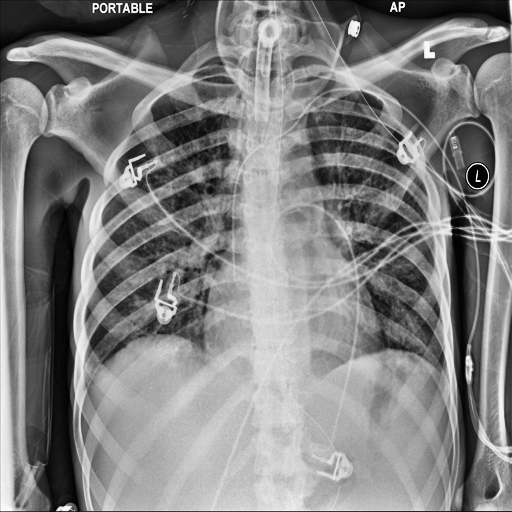
Finding: NORMAL